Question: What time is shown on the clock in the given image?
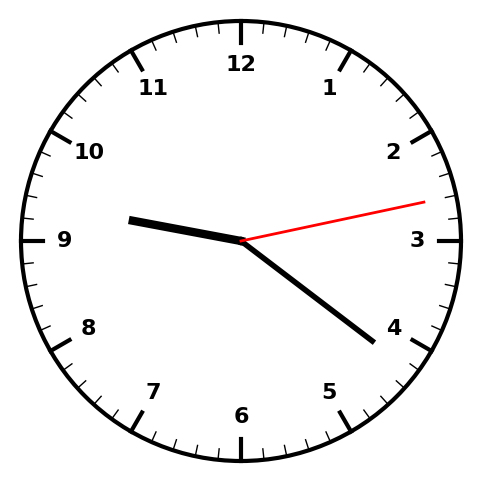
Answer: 09:21:13